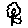
Label: flower